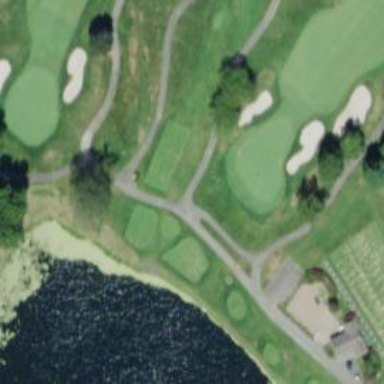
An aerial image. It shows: Path for both roads and golfers.